Question: Find the horizontal coordinate of the first time the ball hits the ground. The result is rounded down to the nearest integer
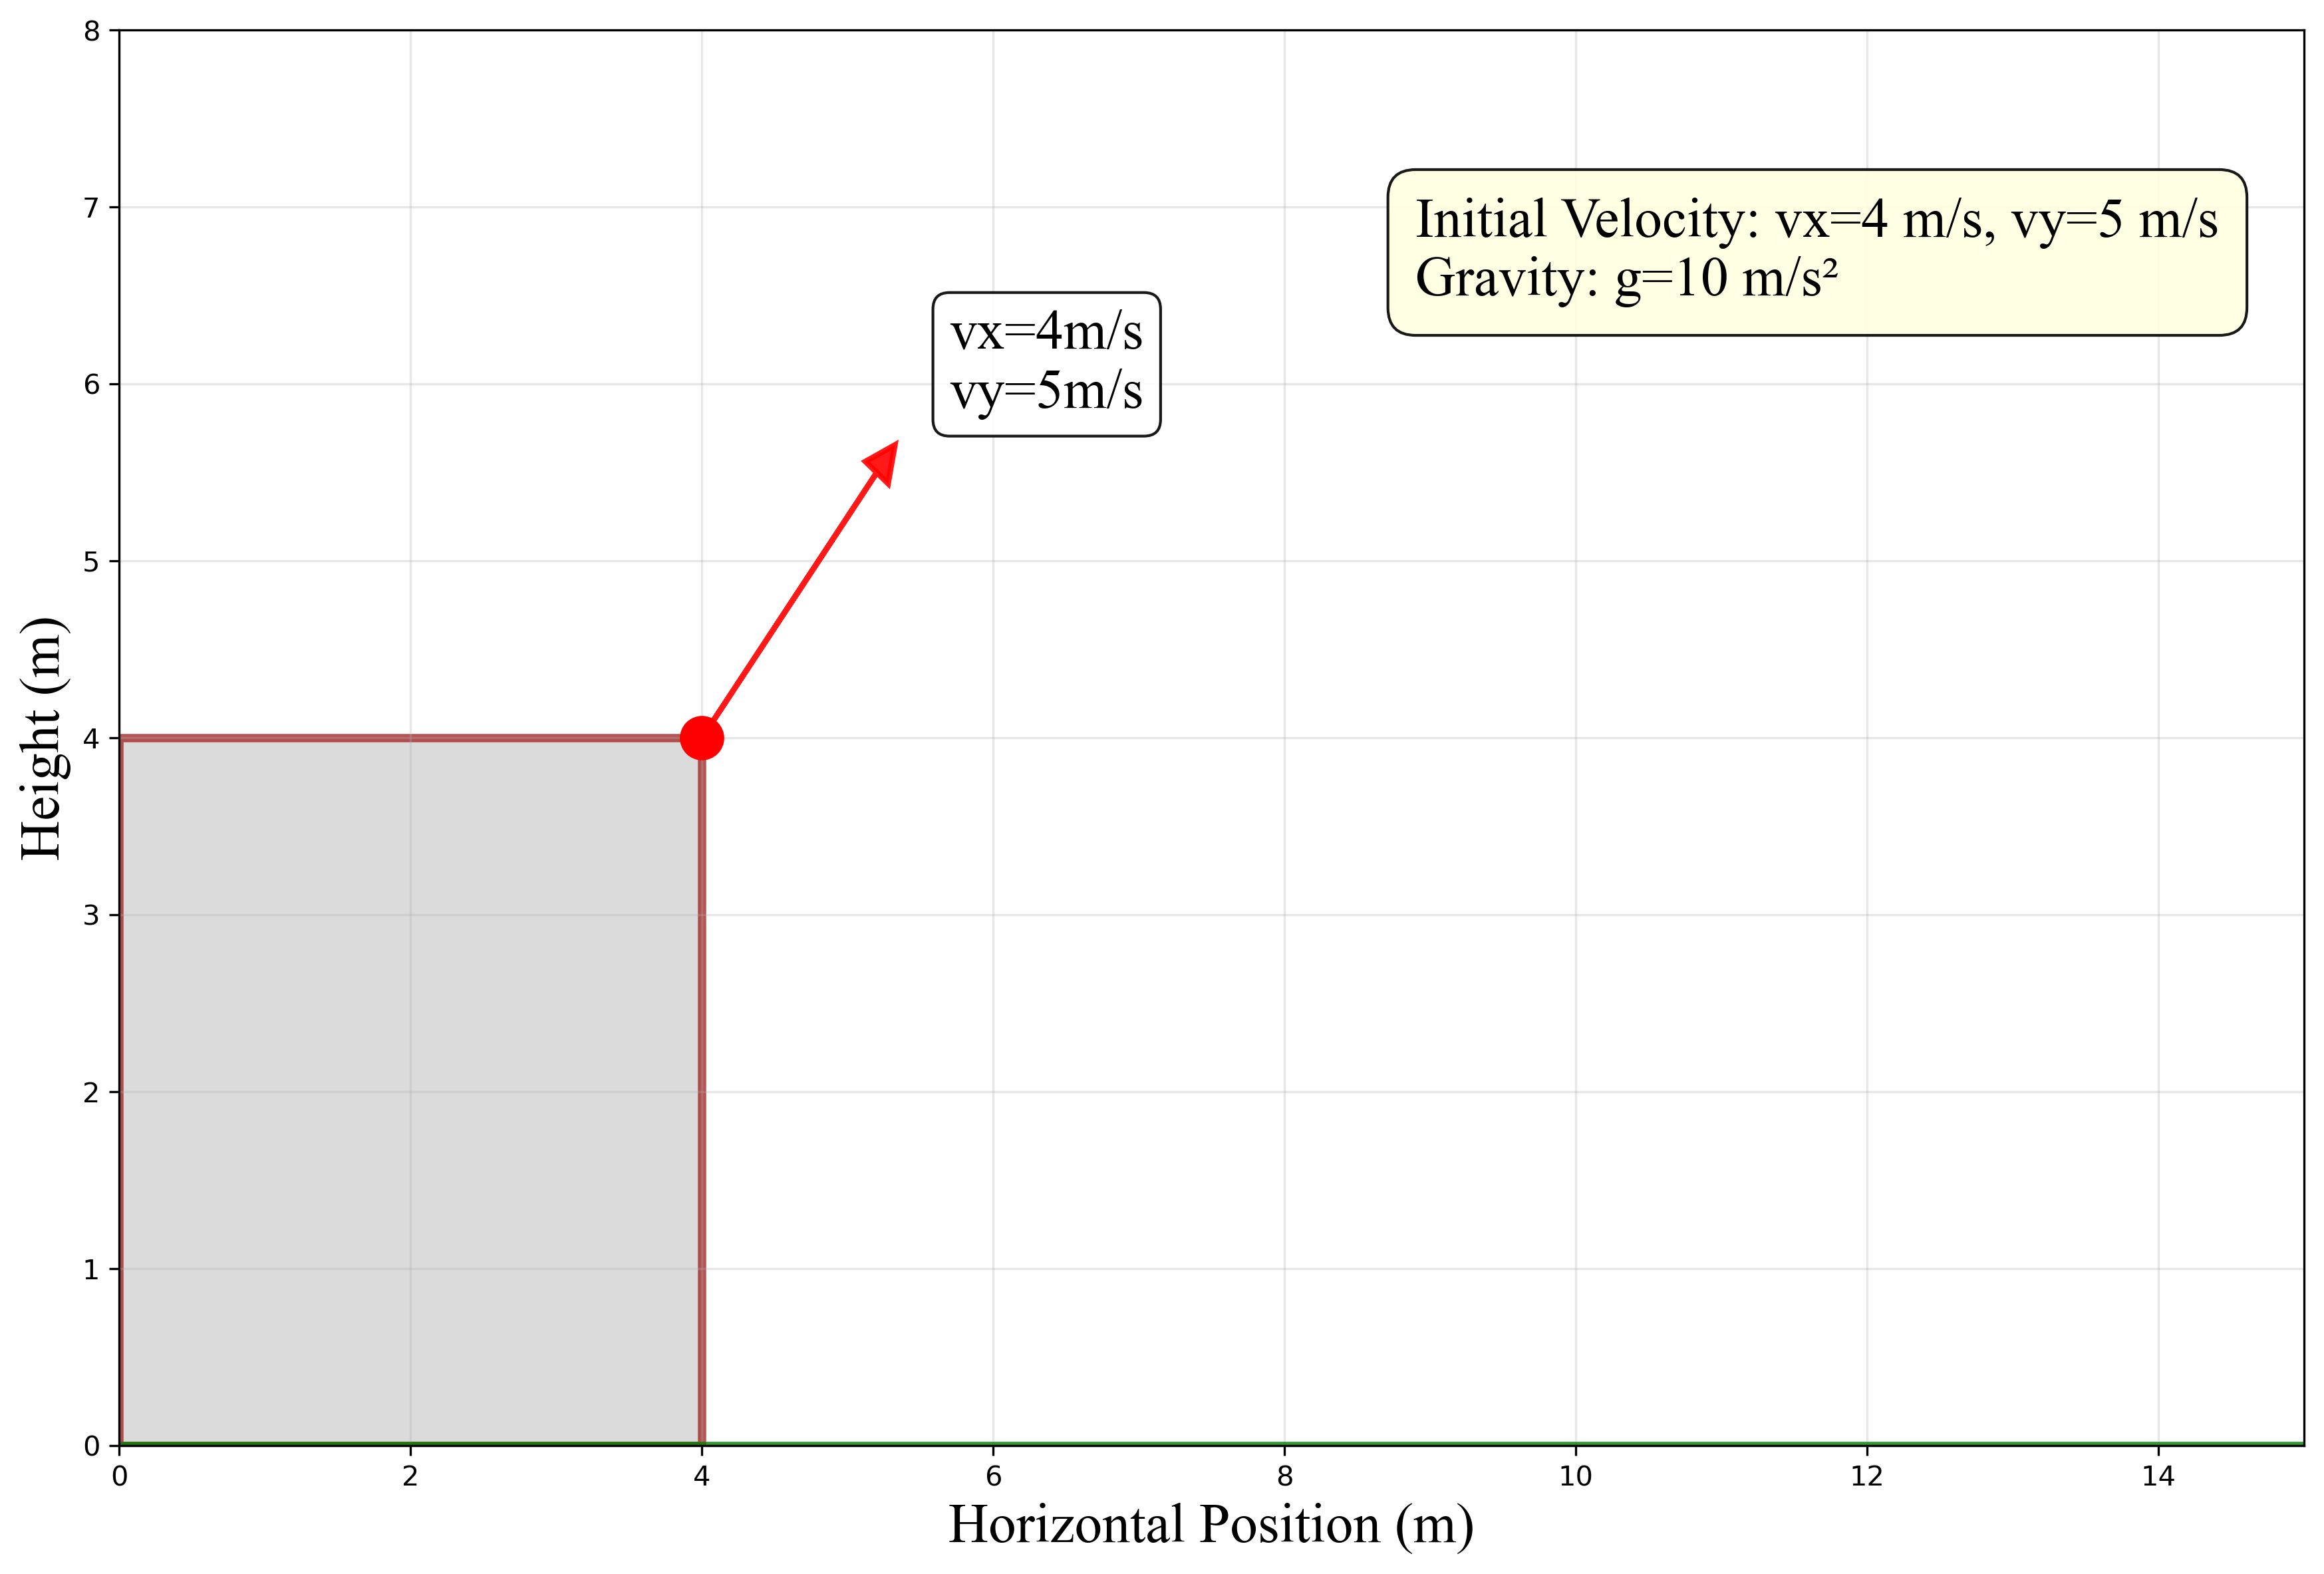
Answer: 10